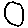
Label: circle